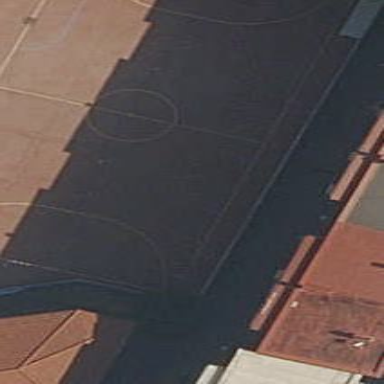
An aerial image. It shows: Futsal pitch for leisure and sports activities.